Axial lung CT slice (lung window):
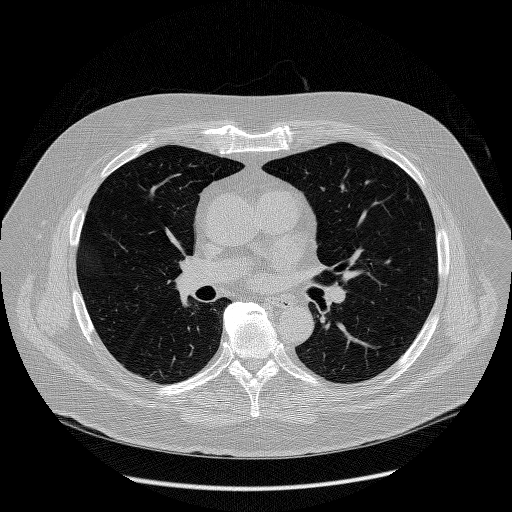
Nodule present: no